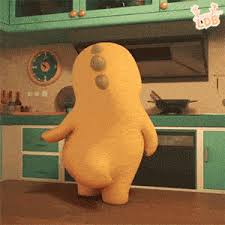
Label: nailong